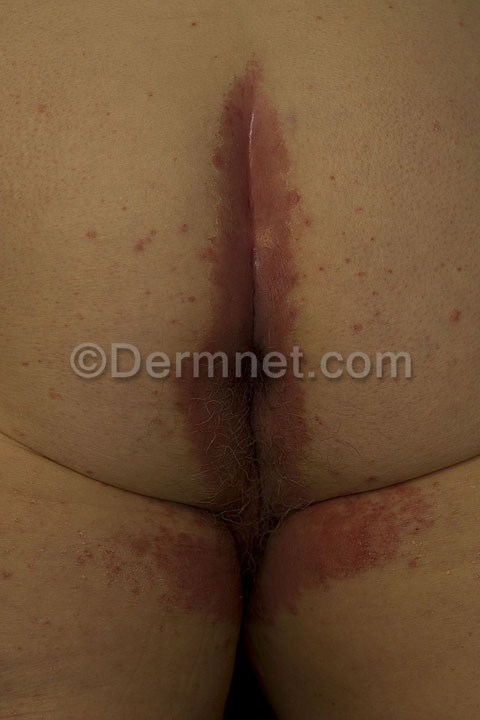
Disease: Psoriasis pictures Lichen Planus and related diseases